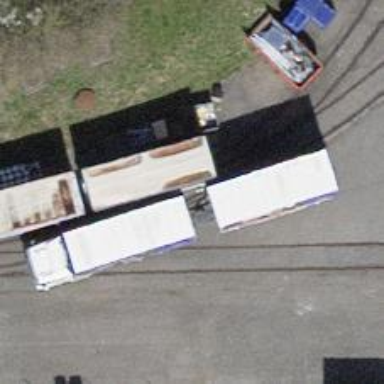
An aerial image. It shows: Railway switch.